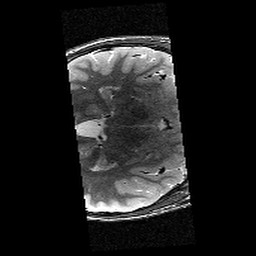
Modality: T2w
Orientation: axial
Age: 12
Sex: male
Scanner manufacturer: siemens
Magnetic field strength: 3 T
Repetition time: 9.23 s
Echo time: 0.067 s